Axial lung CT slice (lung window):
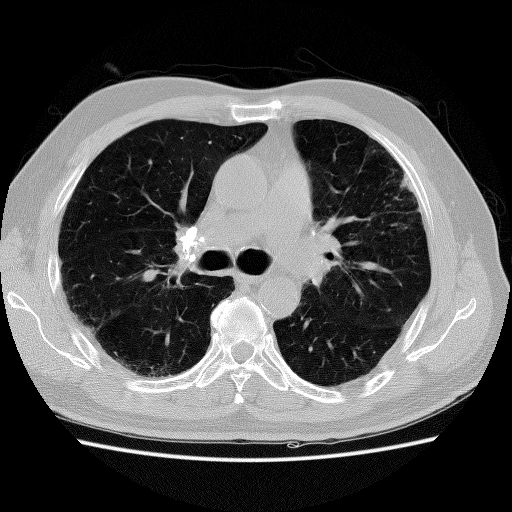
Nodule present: no